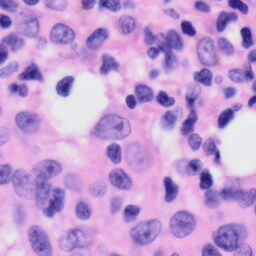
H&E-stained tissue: Skin